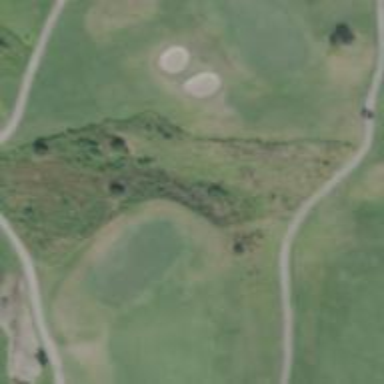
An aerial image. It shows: Golf hole.